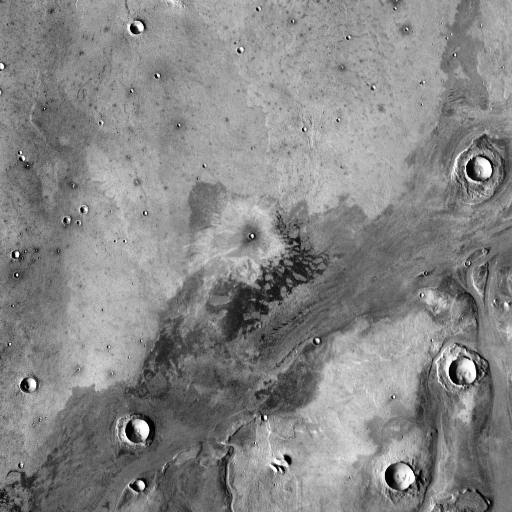
Crater classes present: Background, Other, Layered